Field crop: maize
Growth stage: 1
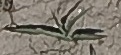
Species: sorghum